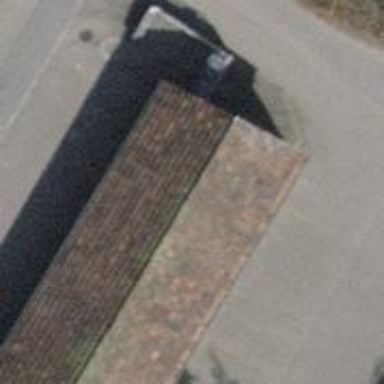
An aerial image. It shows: Group of garages.